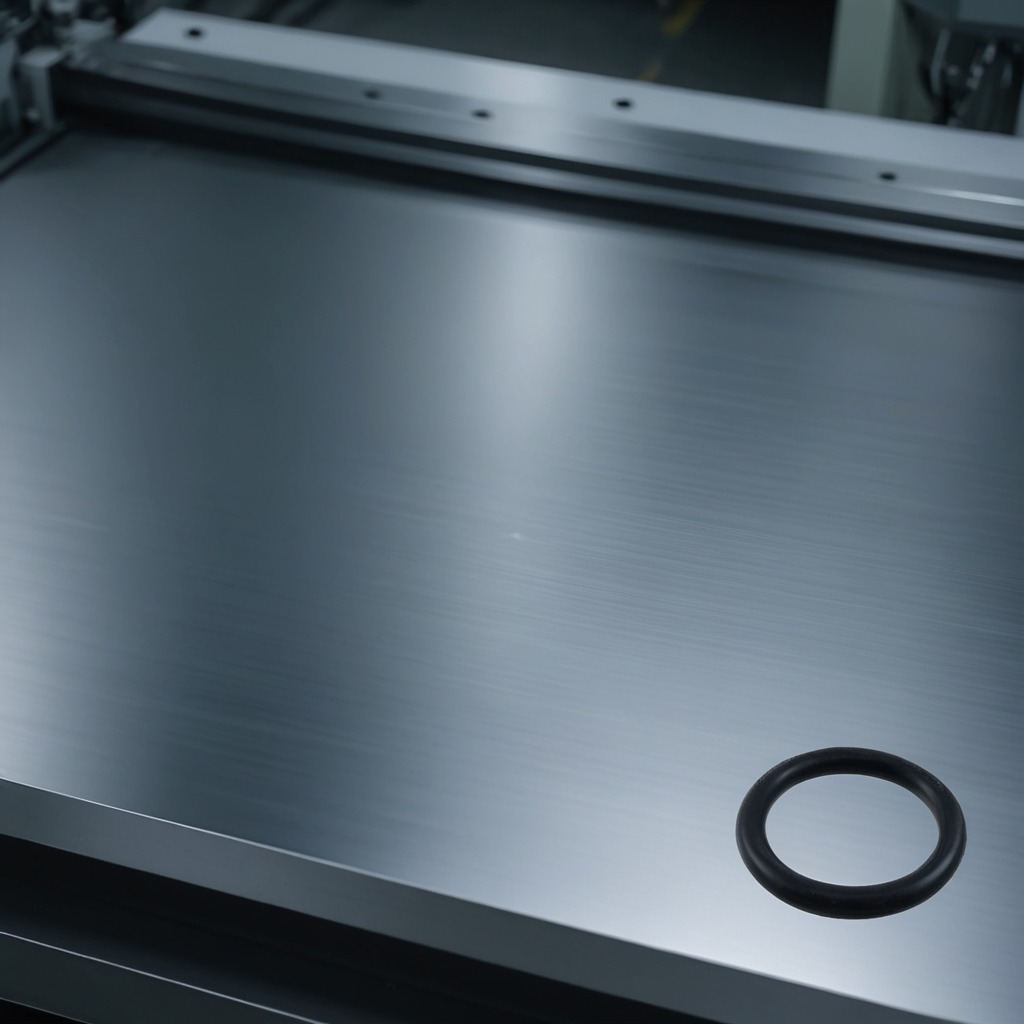
A rubber O-ring lies on the metal table.